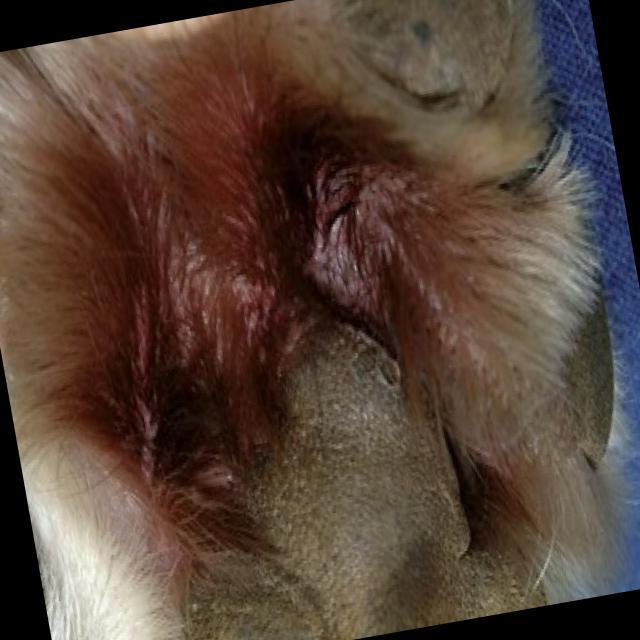
Canine hypersensitivity reaction — allergic skin response with urticaria, erythema, pruritus, and angioedema. May be food, environmental, or flea allergy related.